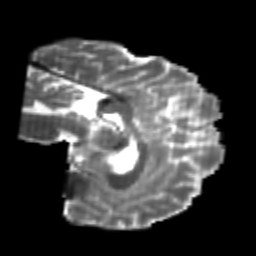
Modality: T2w
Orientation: sagittal
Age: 24
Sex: female
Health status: healthy
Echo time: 0.074 s